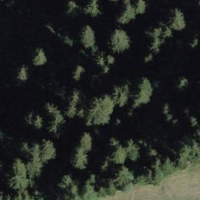
EUNIS habitat code: 43
Species observed at this site:
Petasites albus